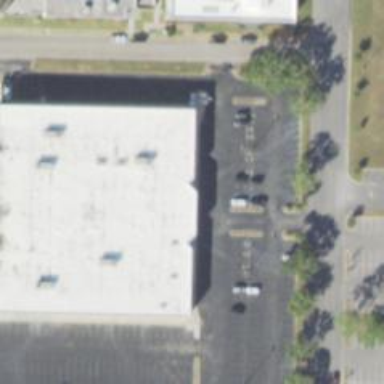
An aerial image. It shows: Parking space.